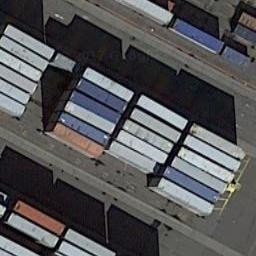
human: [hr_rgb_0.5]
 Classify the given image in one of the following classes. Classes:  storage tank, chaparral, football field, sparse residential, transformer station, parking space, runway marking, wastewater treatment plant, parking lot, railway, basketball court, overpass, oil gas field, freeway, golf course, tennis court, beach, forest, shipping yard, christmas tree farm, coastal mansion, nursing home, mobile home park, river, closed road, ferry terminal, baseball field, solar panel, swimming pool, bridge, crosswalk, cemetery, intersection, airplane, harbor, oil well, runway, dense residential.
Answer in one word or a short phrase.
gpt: shipping yard